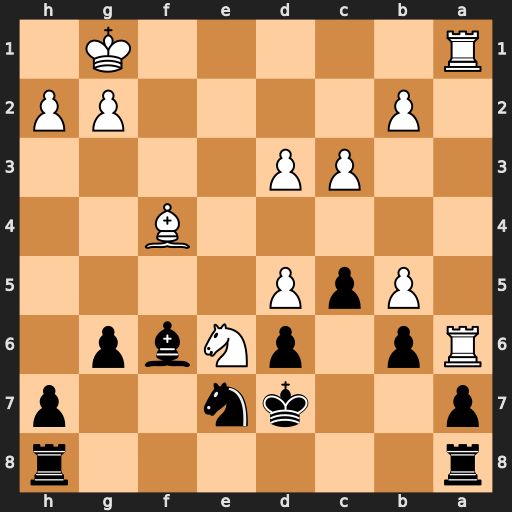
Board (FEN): r6r/p2kn2p/Rp1pNbp1/1PpP4/5B2/2PP4/1P4PP/R5K1
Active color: b
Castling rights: -
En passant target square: -
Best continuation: Nxd5 Ng5 Nxf4 Rxa7+ Rxa7